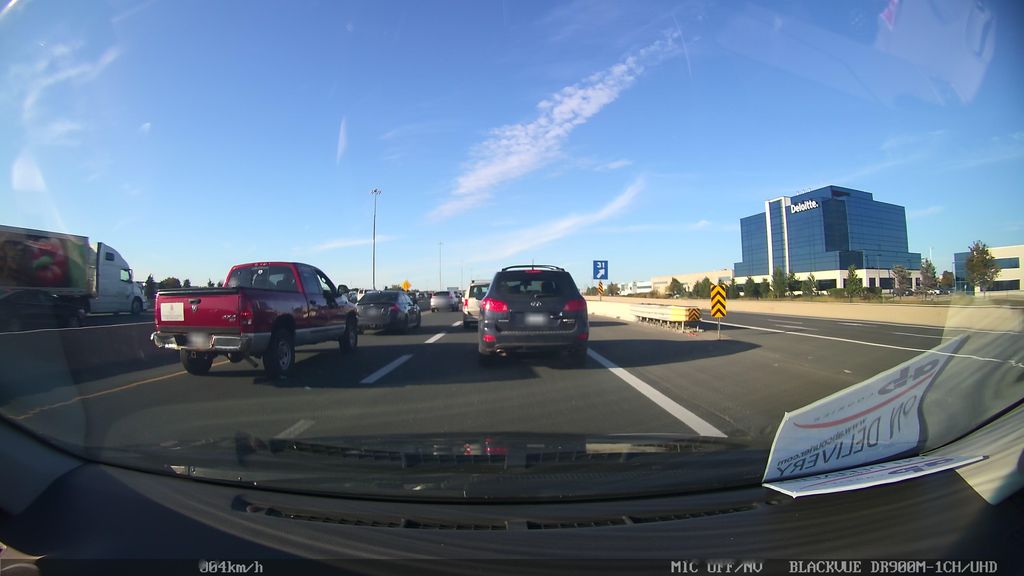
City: toronto